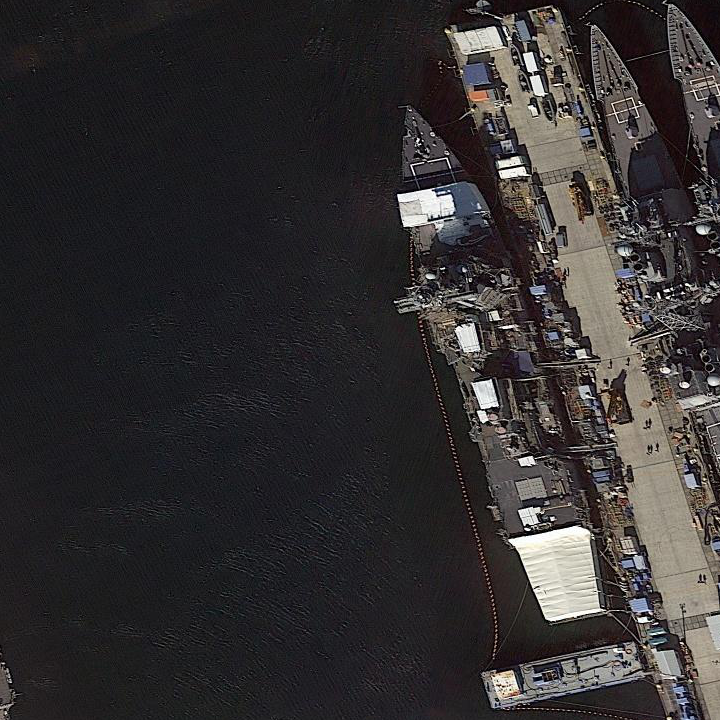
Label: Arleigh_Burke-class_destroyer